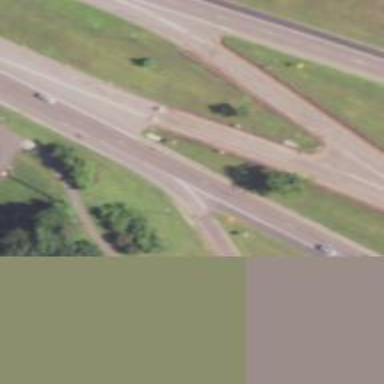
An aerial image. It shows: Trunk link highway with asphalt surface.